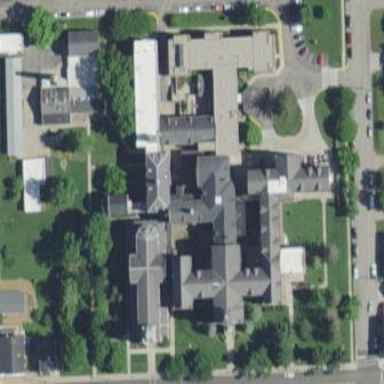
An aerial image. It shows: Building with hipped roof. The roof is grey in color and made of tar paper.